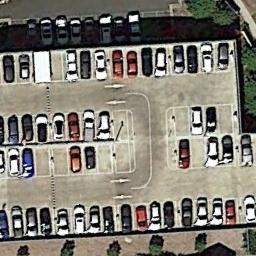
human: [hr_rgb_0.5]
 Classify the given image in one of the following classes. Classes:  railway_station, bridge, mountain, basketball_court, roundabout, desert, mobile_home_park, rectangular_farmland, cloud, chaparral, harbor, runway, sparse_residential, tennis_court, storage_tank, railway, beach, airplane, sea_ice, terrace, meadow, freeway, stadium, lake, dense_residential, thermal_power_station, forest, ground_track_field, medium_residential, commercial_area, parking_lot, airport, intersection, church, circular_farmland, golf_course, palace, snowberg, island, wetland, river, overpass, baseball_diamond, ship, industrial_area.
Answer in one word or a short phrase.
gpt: parking_lot